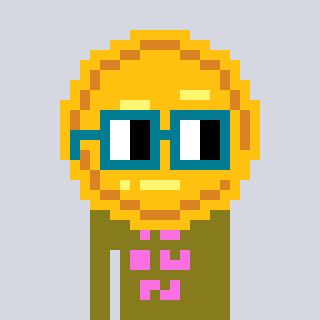
a pixel art character with square dark green glasses, a medal-shaped head and a gunk-colored body on a cool background